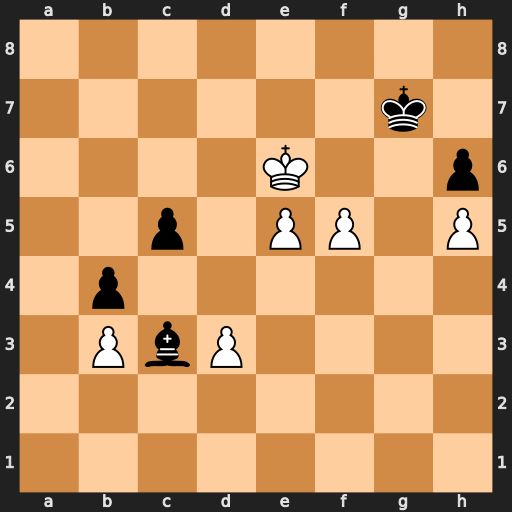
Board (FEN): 8/6k1/4K2p/2p1PP1P/1p6/1PbP4/8/8
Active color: w
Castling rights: -
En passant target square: -
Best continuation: f6+ Kf8 Kf5 Ke8 e6